【题型】选择题　【知识点】函数　【难度】easy
已知$f'(x)$为函数$f(x)$的导函数，导函数$f'(x)$的图象的大致形状如图所示，则下列关于函数$f(x)$的信息，正确的是（\quad）

\vspace{0.5em}
$A.$ $f(0) > f(3)$ \\
$B.$ $f(3) = f(-1)$ \\
$C.$ $f(x)$在$x=1$处取得最小值 \\
$D.$ $f(x)$在$x=3$处取得极大值
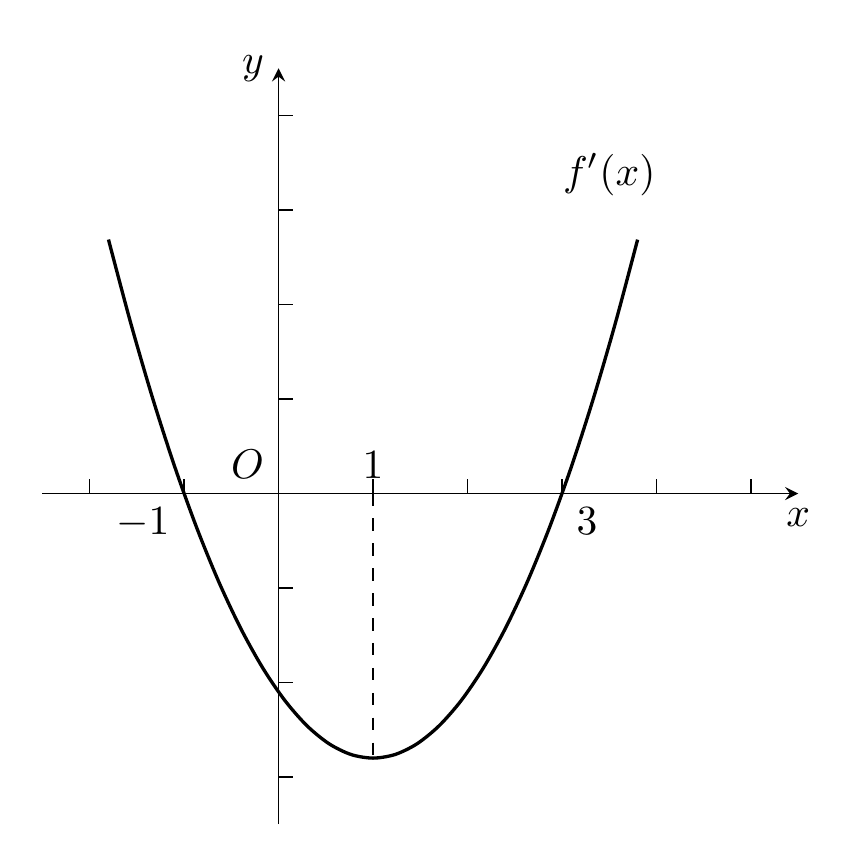
【解答】
\textbf{【答案】} $A$

\vspace{1em}
\textbf{【分析】} 根据导函数的图像可知原函数的单调性，即可结合选项逐一求解。

\vspace{1em}
\textbf{【解答】} 解：根据图象可知：当$x < -1$或$x > 3$时，导函数$f'(x) > 0$，
$-1 < x < 3$，导函数$f'(x) < 0$，

因此函数$f(x)$在$x=3$处取得极小值，在$x=1$处取得极大值，

所以$f(3) < f(-1)$，因此$B,C,D$错误，

因为$f(x)$在$(0,3)$单调递减，故$f(0) > f(3)$，所以选项$A$正确。

故选：$A$。

\vspace{1em}
\textbf{【点评】} 本题考查导数的综合应用，属于简单题。